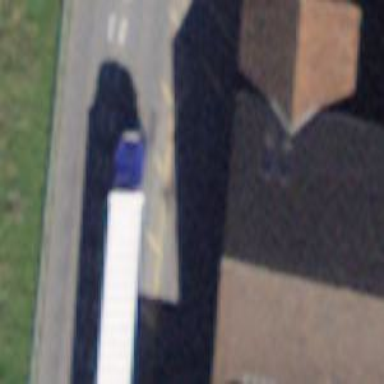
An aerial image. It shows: Warehouse.